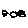
Label: cloud